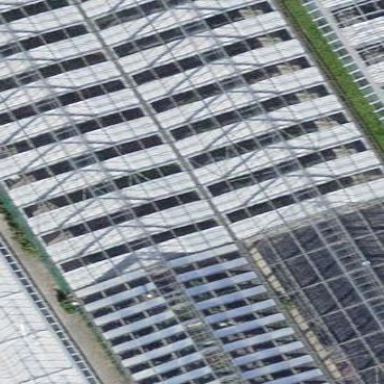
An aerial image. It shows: Greenhouse.